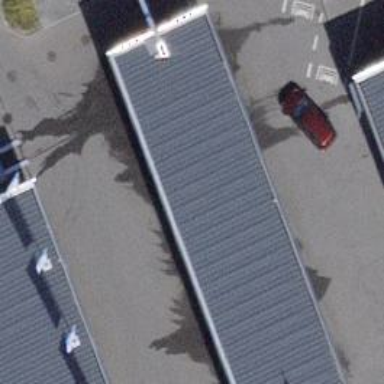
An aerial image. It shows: Car wash facility.